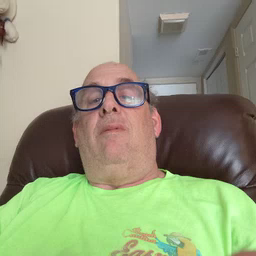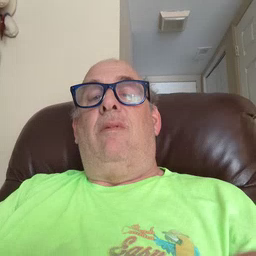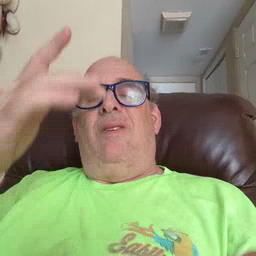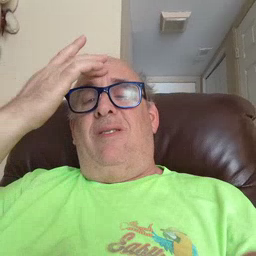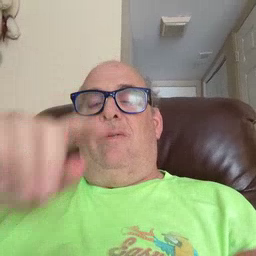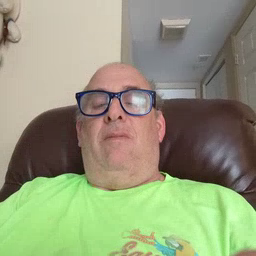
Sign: sick